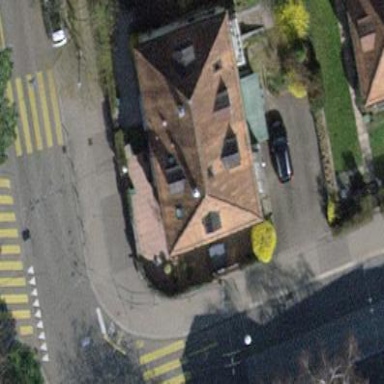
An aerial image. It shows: Semidetached house with hipped roof.